Question: I'm picking up where another SO user's question went unresolved a few years ago: <URL>
Here's the example: <URL>
and here's how it looks under IE8 and Chrome after pressing 'Zoom Out':

Clearly Chrome scales everything to fit as appropriate. IE8 isn't a cool enough kid to do so, apparently.
Any decent workarounds for this? I'm playing around with zooming on the parent in IE8, but that's causing other issues in my layout.
I've tried:
- - - Scaling using DXImageTransform:'''
$('.rackContentWrapper').css({
'filter': 'progid:DXImageTransform.Microsoft.Matrix(M11=' + zoomValue + ', M12=0, M21=0, M22=' + zoomValue + ', SizingMethod="auto expand")',
});
'''
This completely slaughters text while having the same issues as just scaling with CSS zoom.
So... this has to be doable, right? Maybe there is a library out there to handle this?
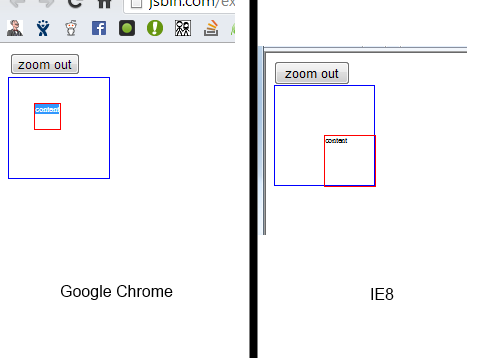
Answer: It is not possible. Several people have tried but they all fail to work in IE8:
- - - -
These and many others have tried and failed to make a cross platform zooming library